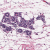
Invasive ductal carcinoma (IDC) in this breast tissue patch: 0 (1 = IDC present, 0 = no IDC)